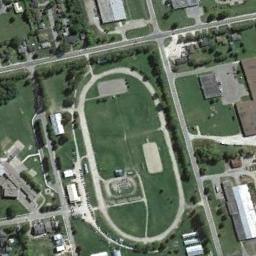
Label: ground_track_field